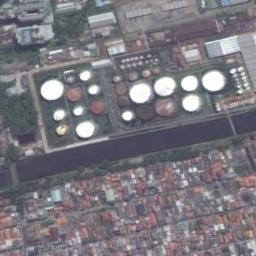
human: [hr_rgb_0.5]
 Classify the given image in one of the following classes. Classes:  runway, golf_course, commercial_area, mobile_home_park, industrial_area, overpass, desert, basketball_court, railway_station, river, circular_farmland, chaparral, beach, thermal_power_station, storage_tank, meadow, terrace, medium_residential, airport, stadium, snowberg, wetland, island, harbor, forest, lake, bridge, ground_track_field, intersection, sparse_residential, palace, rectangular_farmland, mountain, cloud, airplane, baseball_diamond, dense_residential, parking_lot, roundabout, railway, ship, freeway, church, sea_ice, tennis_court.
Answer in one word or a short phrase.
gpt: storage_tank